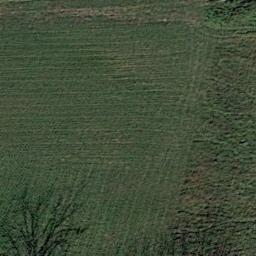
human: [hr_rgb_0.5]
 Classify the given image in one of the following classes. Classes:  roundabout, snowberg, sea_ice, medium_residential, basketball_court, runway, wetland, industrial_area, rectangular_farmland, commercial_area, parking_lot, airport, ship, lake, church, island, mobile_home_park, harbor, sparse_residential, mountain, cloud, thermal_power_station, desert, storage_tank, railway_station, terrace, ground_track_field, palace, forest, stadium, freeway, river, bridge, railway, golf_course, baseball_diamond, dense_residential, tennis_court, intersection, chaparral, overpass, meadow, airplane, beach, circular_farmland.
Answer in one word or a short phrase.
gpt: meadow